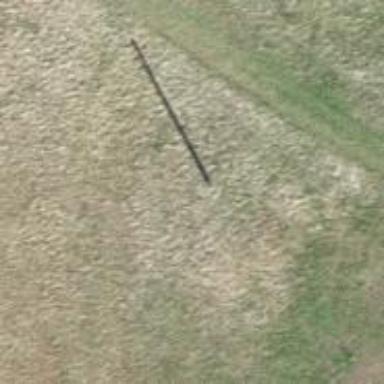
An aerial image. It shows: Utility pole in the area.